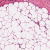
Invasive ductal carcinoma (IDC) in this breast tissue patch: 0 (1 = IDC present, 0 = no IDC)